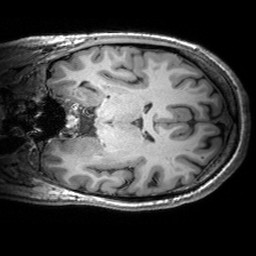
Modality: T1w
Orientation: coronal
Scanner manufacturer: siemens
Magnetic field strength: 3 T
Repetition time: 2.53 s
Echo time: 0.00299 s